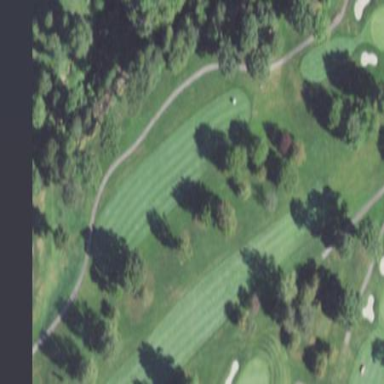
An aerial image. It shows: Golf fairway surrounded by grass.